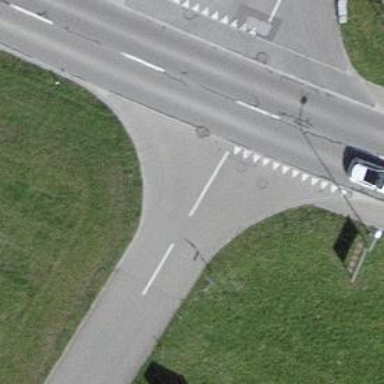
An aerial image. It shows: Road with "give way" sign.